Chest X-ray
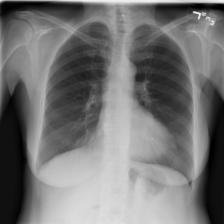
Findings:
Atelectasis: negative
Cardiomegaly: negative
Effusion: negative
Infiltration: negative
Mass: negative
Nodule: negative
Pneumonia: negative
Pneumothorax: negative
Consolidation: negative
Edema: negative
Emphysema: negative
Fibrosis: negative
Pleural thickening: negative
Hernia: negative